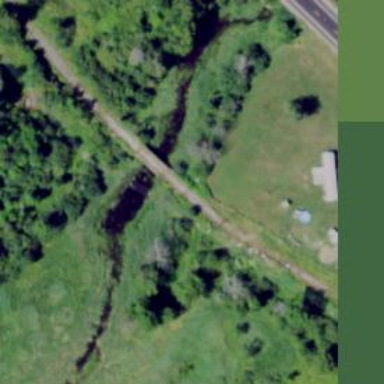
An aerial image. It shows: Abandoned road bridge.